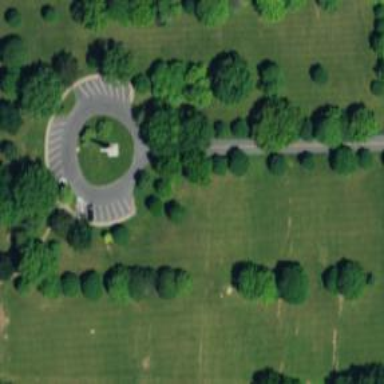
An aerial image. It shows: Historic memorial.